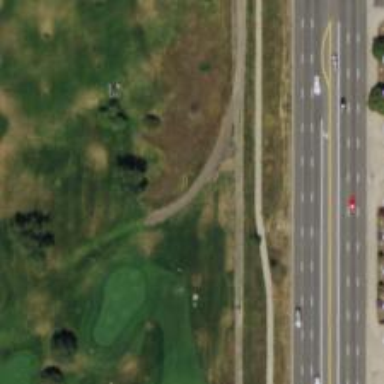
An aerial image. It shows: Path designated for golf carts.